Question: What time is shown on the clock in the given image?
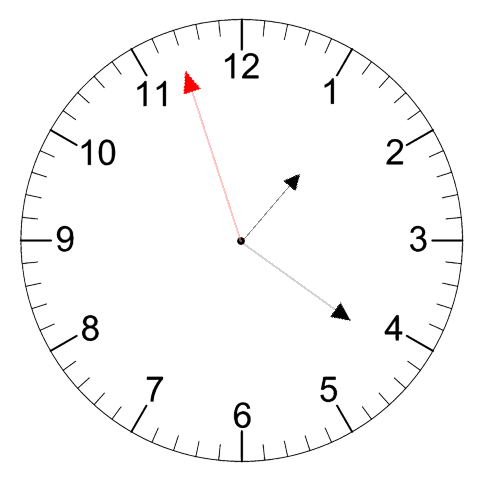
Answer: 01:20:57